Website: walmart
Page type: payment
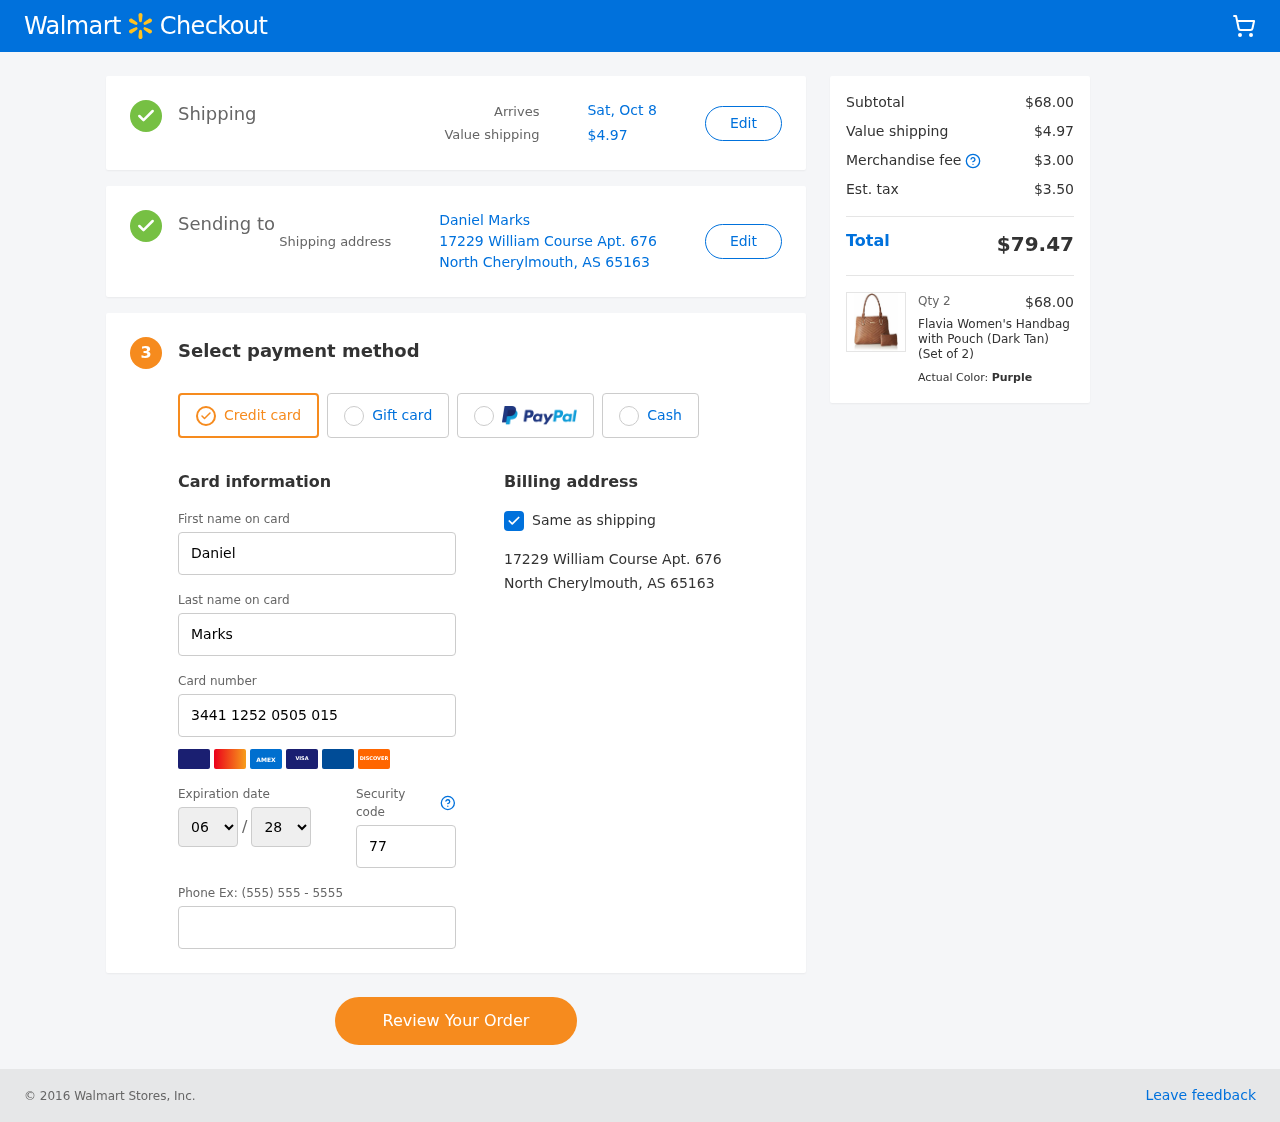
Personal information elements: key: PII_CARD_EXPIRY_MONTH
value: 06
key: PII_CARD_EXPIRY_YEAR
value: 28
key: PII_CITY_STATE_ZIP
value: North Cherylmouth, AS 65163
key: PII_FULLNAME
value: Daniel Marks
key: PII_STREET
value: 17229 William Course Apt. 676
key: PII_FIRSTNAME
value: Daniel
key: PII_LASTNAME
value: Marks
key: PII_CARD_NUMBER
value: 3441 1252 0505 015
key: PII_CARD_CVV
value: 7754
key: PII_PHONE
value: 8747474746
Product elements: key: PRODUCT1_NAME
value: Flavia Women's Handbag with Pouch (Dark Tan) (Set of 2)
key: PRODUCT1_PRICE
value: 34
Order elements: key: ORDER_DELIVERY_DATE
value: Sat, Oct 8
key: ORDER_SHIPPING_COST
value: $4.97
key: ORDER_SUBTOTAL
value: $68.00
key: ORDER_MERCHANDISE_FEE
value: $3.00
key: ORDER_TAX
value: $3.50
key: ORDER_TOTAL
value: $79.47
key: ORDER_NUM_ITEMS
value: Qty 2